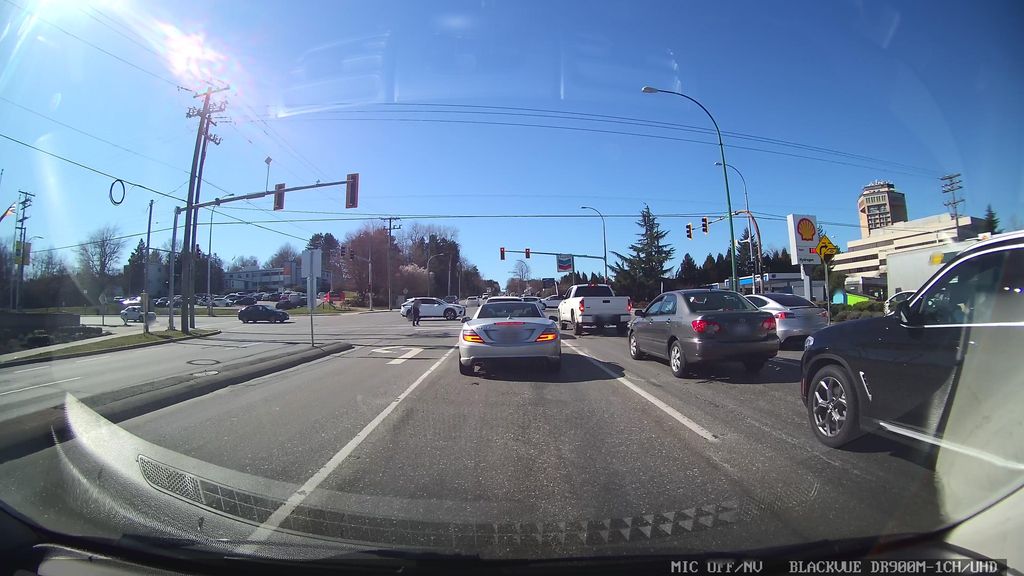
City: vancouver